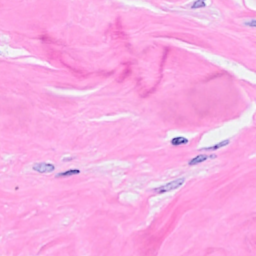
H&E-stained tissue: Breast